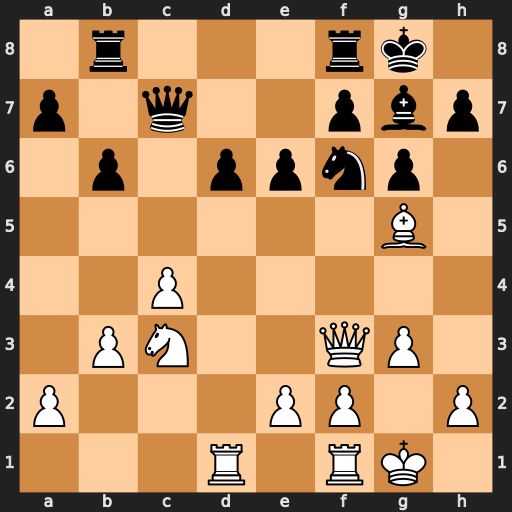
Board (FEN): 1r3rk1/p1q2pbp/1p1ppnp1/6B1/2P5/1PN2QP1/P3PP1P/3R1RK1
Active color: w
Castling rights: -
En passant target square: -
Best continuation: Bxf6 Bxf6 Qxf6